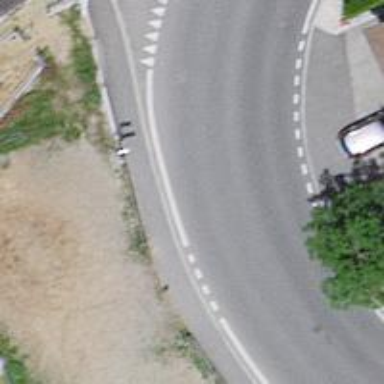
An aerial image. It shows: Public transport stop position.